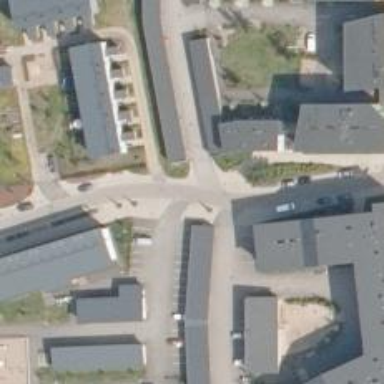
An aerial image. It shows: Living street.